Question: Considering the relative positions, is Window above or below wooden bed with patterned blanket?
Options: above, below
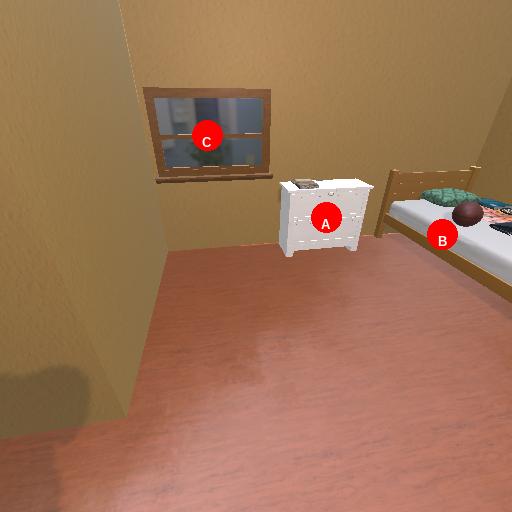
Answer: above